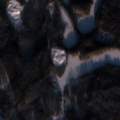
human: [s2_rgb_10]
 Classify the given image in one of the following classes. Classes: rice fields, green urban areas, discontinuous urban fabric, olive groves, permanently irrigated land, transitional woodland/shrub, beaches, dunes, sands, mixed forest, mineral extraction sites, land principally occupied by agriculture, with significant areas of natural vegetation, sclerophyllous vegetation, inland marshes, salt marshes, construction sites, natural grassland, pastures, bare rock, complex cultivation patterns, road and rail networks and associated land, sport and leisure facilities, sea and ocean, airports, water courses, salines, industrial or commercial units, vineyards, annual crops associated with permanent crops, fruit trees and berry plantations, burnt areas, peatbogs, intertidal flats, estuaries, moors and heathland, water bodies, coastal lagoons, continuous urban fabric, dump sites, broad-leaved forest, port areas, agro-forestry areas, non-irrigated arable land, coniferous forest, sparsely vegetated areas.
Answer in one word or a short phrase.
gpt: coniferous forest, mixed forest, water bodies